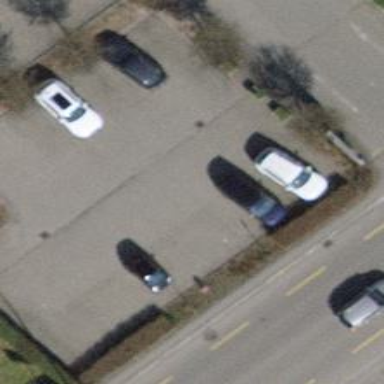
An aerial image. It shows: Parking area with surface.